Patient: sex F, age 82
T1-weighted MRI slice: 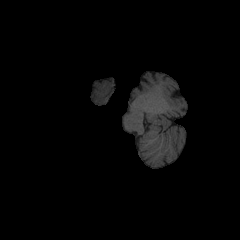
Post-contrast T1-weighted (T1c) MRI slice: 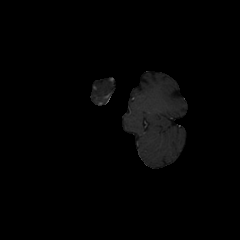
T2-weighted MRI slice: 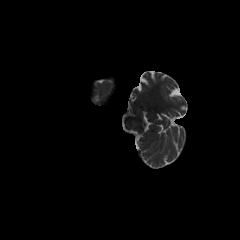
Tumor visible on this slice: no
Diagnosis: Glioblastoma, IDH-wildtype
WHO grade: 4